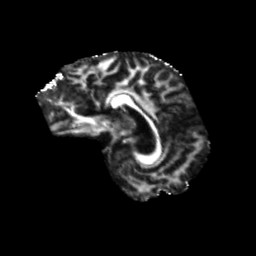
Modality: FA
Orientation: sagittal
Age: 44
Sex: female
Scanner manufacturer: siemens
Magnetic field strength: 3 T
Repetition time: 5.47 s
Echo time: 0.0854 s